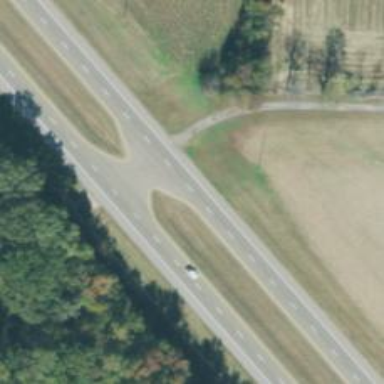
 surfaced with asphalt. It is classified as trunk highway."